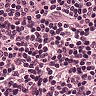
Metastatic tissue present: no